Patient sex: M
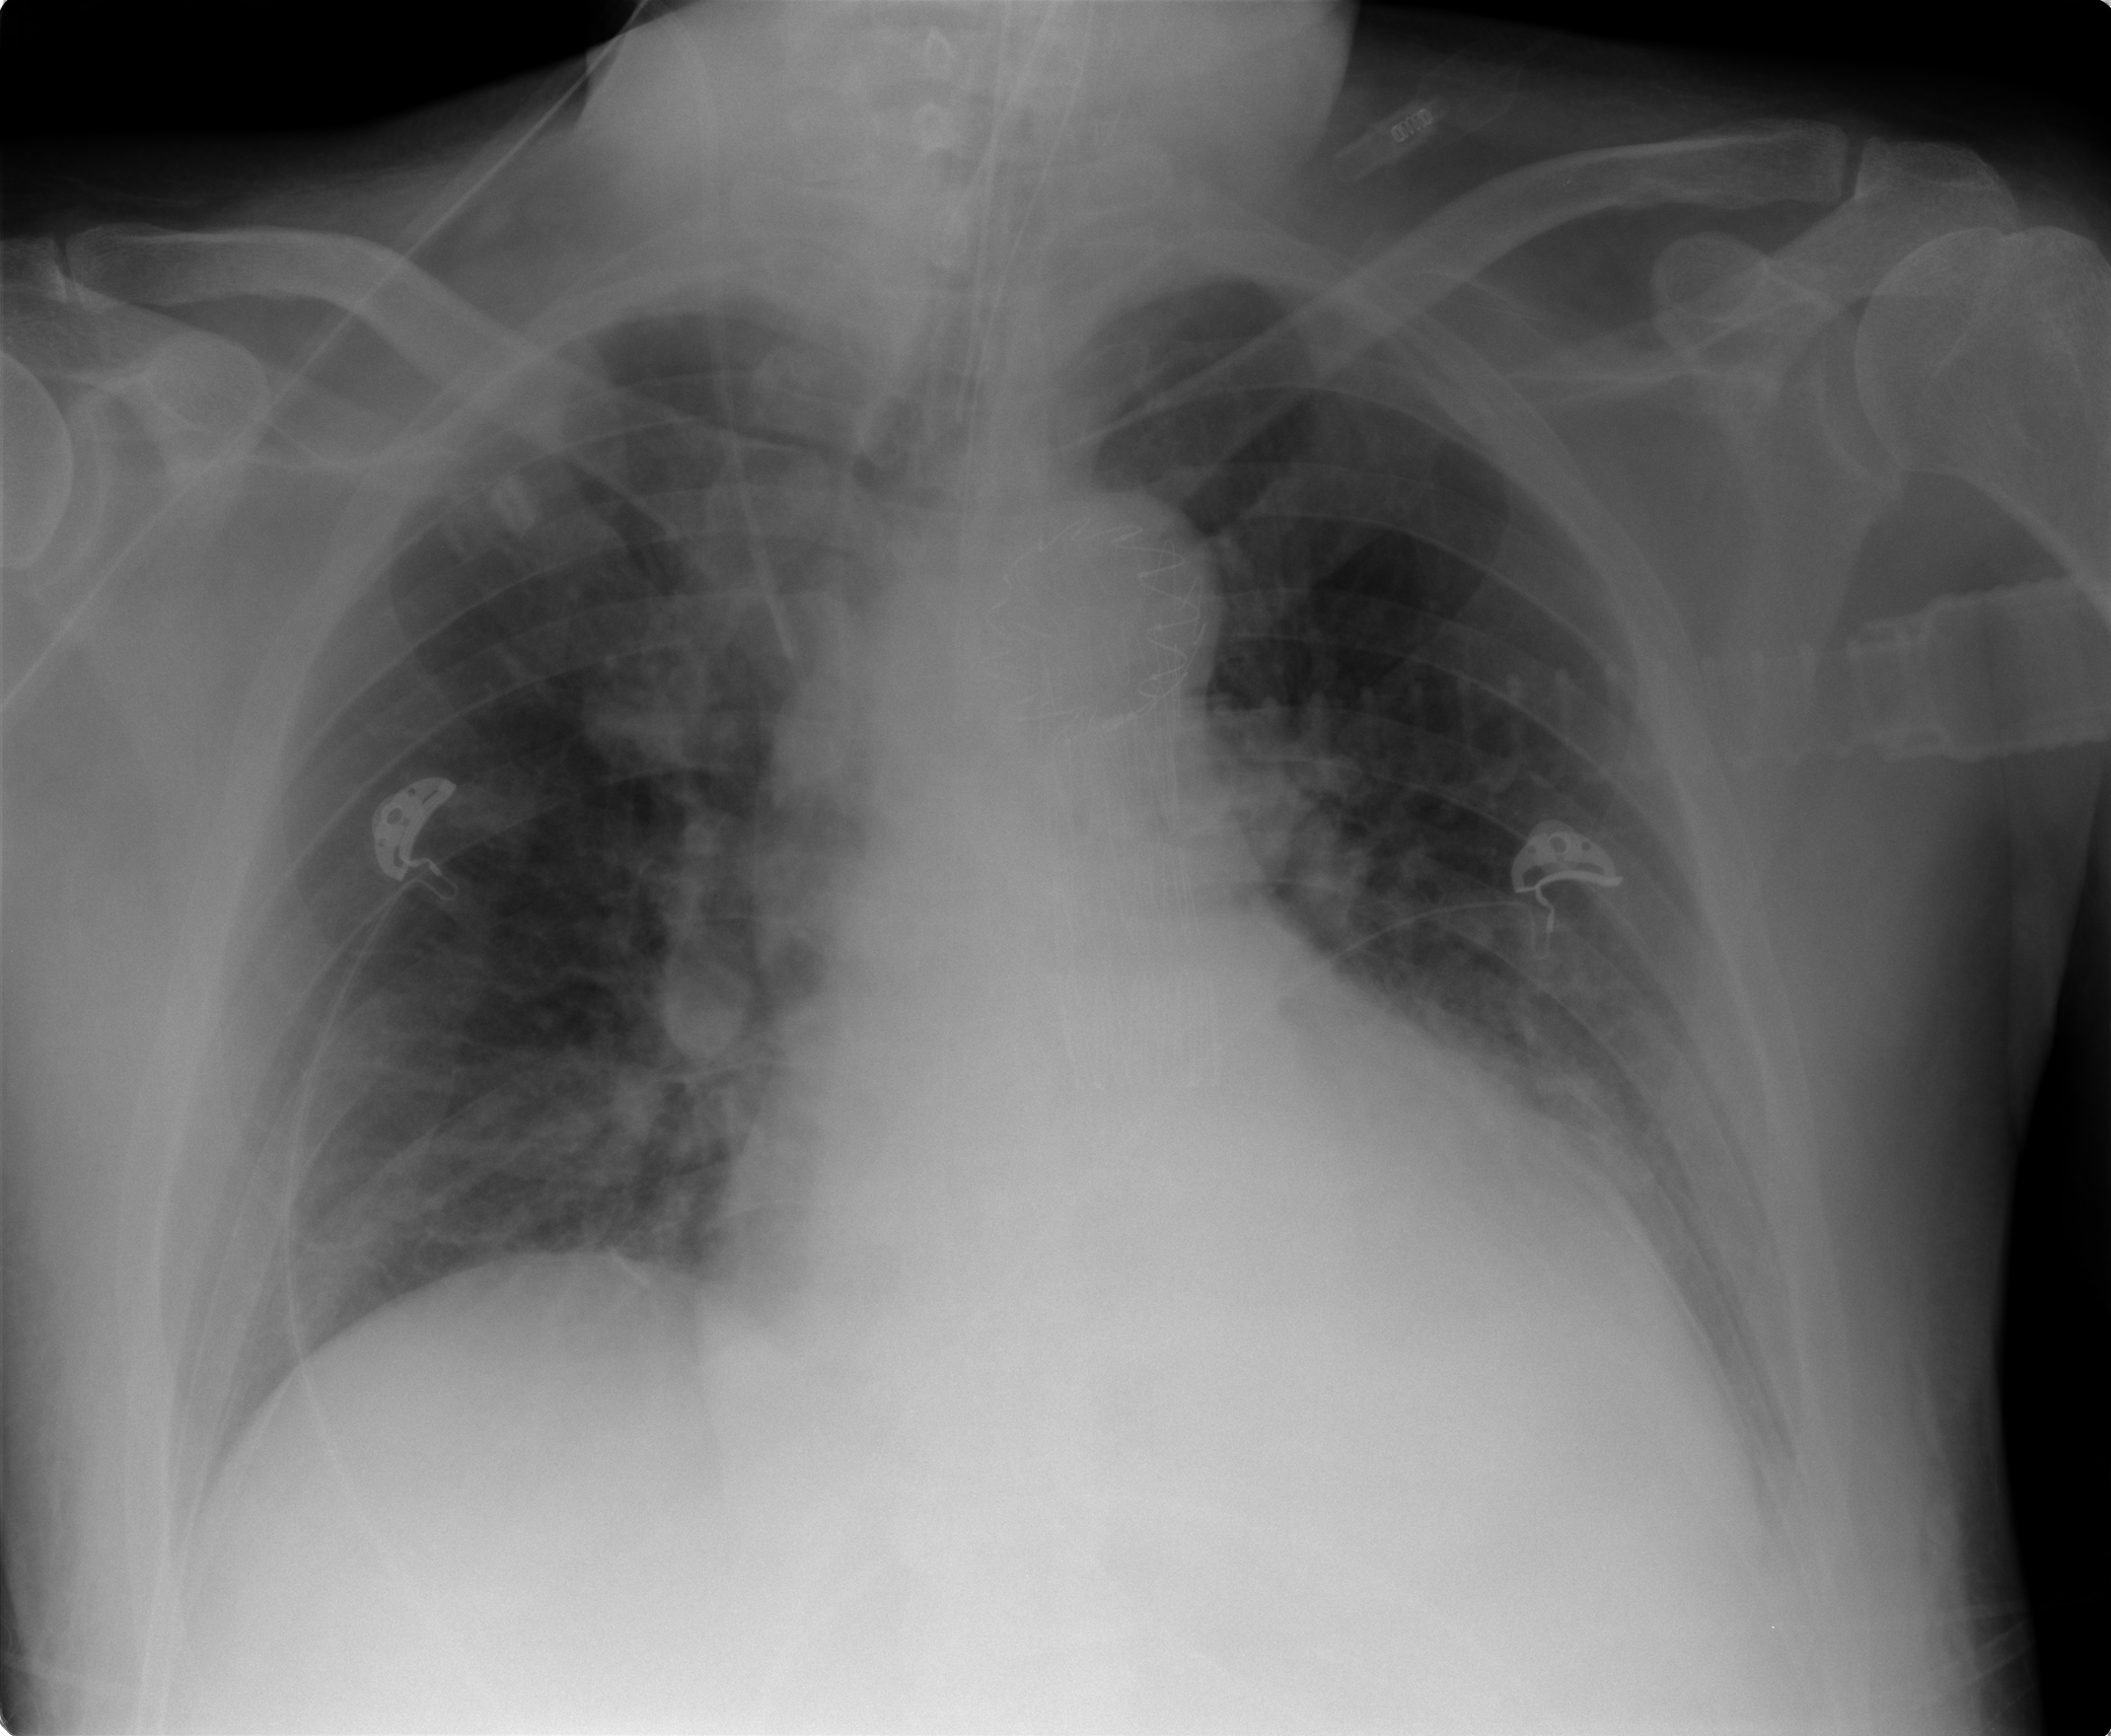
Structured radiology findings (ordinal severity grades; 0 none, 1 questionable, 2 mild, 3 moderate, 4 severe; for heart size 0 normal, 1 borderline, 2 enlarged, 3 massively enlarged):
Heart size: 2
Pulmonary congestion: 2
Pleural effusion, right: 0
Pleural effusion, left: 0
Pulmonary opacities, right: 2
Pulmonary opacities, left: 2
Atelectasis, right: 2
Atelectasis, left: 2